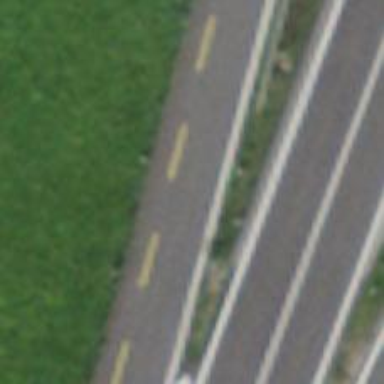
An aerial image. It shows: Secondary link road with asphalt surface.